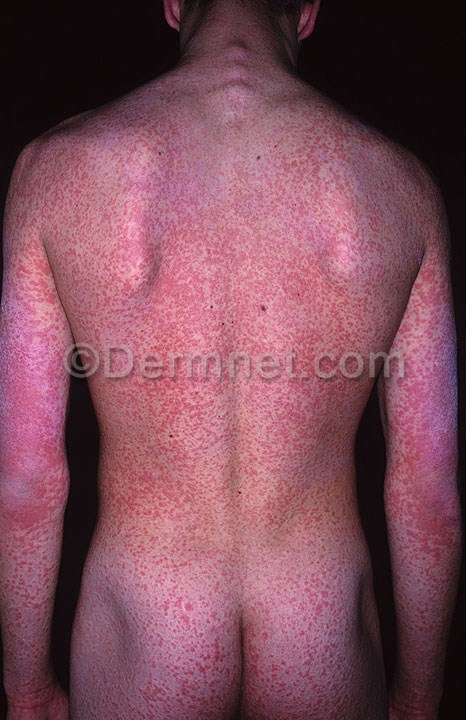
Disease: Exanthems and Drug Eruptions